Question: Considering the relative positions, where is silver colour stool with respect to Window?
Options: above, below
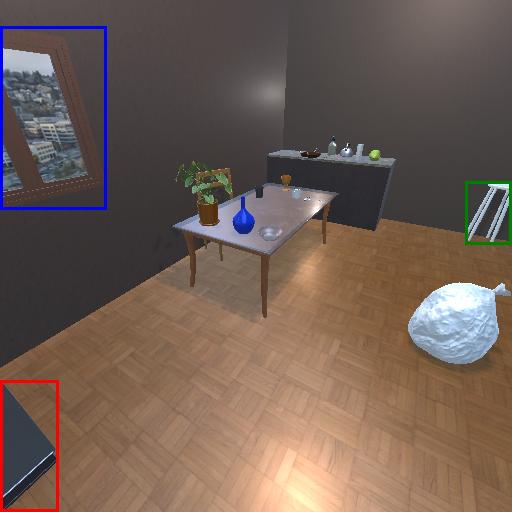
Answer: above